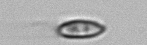
Label: Chrysochromulina